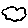
Label: cloud